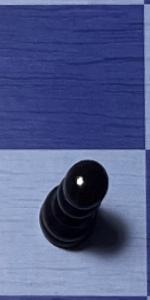
Label: Pawn_Black